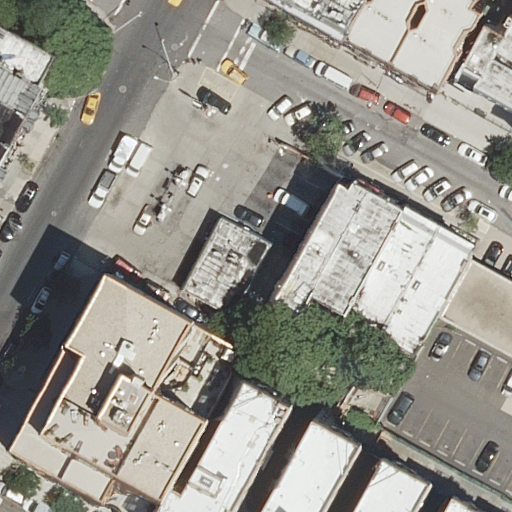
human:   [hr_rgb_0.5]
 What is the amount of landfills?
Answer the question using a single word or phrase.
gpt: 0

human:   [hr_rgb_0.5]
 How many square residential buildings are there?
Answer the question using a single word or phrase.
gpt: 0

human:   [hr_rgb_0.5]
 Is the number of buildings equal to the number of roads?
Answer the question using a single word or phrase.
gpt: no

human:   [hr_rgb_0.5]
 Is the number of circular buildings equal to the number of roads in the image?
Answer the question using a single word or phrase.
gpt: no

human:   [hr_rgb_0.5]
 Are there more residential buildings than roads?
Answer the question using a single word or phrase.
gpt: yes

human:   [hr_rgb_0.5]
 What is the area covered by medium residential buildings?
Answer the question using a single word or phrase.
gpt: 3321m2

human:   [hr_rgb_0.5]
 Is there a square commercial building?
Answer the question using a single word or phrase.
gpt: no

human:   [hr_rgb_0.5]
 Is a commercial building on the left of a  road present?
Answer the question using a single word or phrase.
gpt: no

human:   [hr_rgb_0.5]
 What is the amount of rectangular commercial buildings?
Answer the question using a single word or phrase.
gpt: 0

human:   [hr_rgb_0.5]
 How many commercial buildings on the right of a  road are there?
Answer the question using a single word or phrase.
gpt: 0

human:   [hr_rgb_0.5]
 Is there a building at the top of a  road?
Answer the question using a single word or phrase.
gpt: yes

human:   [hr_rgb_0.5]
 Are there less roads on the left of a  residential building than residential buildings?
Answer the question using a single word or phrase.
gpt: yes

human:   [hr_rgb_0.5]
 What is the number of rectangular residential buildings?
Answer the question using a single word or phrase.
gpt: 8

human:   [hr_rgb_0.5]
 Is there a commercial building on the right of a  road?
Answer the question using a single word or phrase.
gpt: no

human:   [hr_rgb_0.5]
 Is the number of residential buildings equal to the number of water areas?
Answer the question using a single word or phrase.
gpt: no

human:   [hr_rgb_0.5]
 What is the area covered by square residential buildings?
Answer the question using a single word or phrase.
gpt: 0m2

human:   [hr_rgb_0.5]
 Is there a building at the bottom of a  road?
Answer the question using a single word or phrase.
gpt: yes

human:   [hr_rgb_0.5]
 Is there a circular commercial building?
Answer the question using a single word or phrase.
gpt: no

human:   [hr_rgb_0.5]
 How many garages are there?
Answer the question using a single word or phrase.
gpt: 0

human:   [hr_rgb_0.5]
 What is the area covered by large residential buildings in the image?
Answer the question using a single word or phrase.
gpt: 0m2

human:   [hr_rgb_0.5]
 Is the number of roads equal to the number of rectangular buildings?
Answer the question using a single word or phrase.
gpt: no

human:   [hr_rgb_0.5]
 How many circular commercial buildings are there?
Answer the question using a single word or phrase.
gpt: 0

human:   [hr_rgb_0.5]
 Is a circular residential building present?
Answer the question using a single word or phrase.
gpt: no

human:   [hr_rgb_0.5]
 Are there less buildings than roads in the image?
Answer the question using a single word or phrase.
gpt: no

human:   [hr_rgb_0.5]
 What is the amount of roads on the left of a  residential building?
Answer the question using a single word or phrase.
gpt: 3

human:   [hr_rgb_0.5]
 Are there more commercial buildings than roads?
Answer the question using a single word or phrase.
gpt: no

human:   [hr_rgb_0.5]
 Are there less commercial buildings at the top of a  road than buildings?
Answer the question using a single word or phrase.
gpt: yes

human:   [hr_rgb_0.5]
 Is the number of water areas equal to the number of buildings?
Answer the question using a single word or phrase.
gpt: no

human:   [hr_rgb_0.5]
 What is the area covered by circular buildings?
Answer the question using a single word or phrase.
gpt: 0m2

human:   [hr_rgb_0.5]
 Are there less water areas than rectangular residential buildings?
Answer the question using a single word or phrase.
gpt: yes

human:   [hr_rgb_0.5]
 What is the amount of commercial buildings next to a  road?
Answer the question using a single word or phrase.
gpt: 0

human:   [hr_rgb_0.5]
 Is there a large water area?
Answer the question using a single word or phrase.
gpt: no

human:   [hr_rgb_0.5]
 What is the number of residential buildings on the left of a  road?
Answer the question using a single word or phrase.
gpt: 8

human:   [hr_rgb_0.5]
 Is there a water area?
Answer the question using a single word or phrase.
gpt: no

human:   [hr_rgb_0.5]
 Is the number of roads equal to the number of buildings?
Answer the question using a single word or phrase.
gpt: no

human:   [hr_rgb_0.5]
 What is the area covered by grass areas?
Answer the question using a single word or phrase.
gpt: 0m2